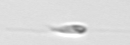
Label: flagellate_morphotype3